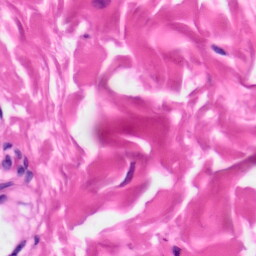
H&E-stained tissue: Skin